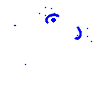
Particle: electron